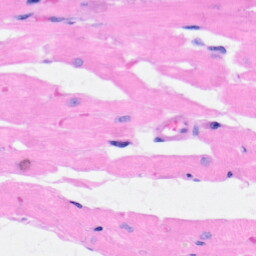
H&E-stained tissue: Heart